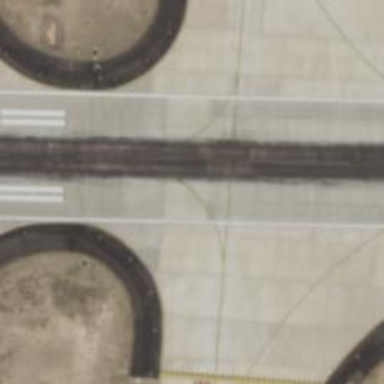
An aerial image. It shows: Image of taxiway at airport.